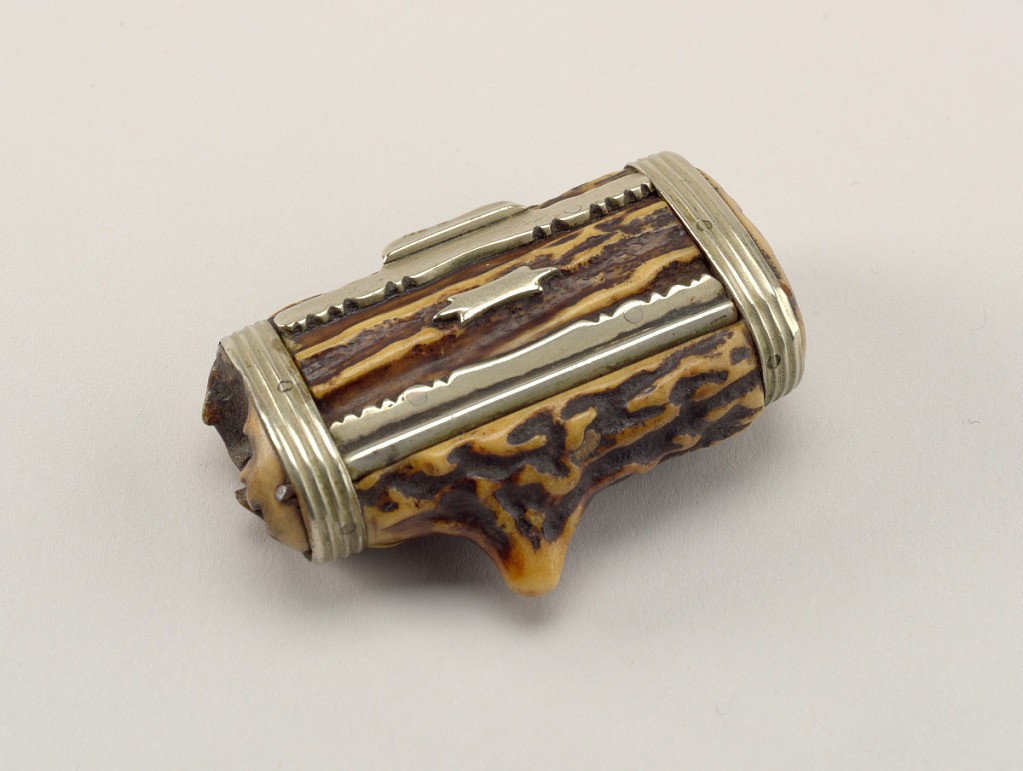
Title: Antler
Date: late 19th century
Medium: Antler, metal
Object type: Matchsafe
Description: Oblong, snuff box style box, its body comprised of pieces of hollowed out antler, the lid framed in decoratively cut metal with a thumb catch at its front and a small unadorned plaque attached to its top. The sides are attached to the main body with continuous ribbed bands that wrap around the irregular, slightly tubular container. Matches were likely intended to be struck on highly textured box body itself.